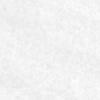
Label: no_change